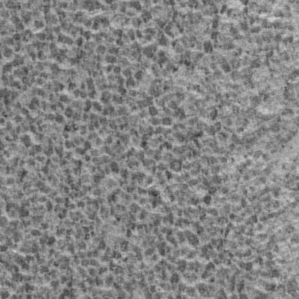
Label: frost